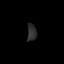
Tissue: prostate
Cell type: Myeloid cells
Senescence score: 0.83
Nuclear area (px): 157
Mean DAPI intensity: 45.694